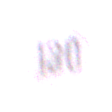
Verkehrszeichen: EndeGeschwindigkeit130
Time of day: SunriseSunset
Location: Outdoor (Nature)
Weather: PartlyCloudy
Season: NotSpecified
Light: Natural